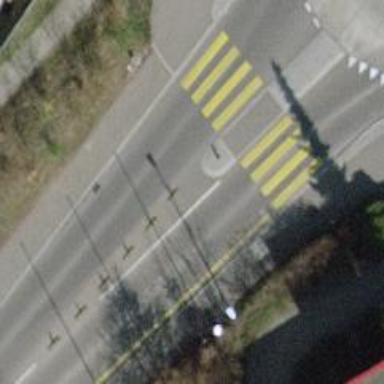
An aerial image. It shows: Bus stop with designated stop position for public transport.